Field crop: maize
Growth stage: 2
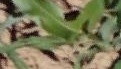
Species: maize